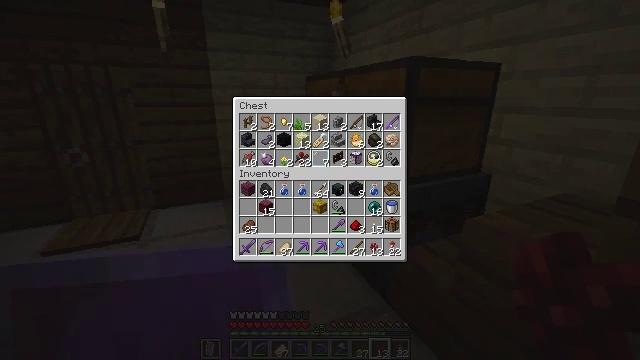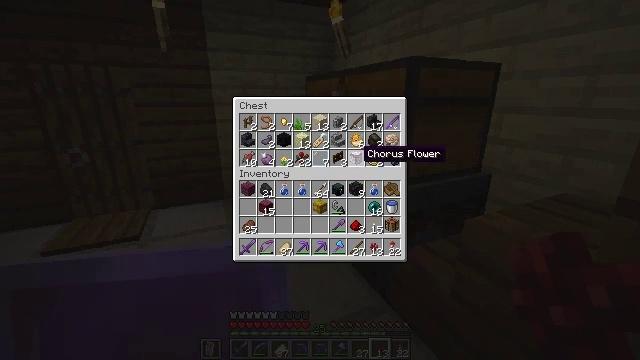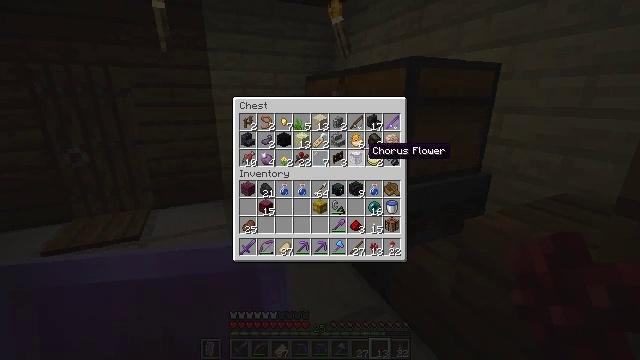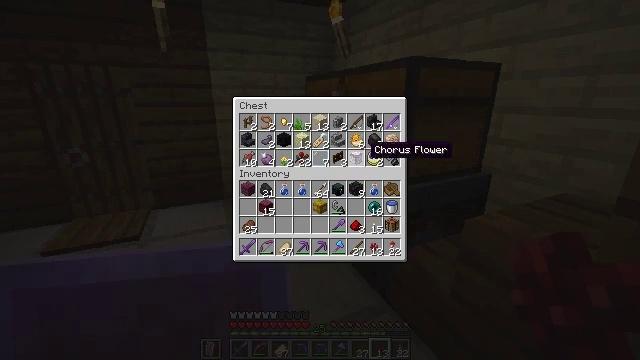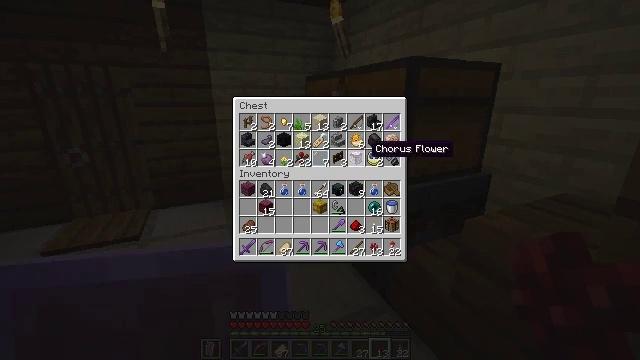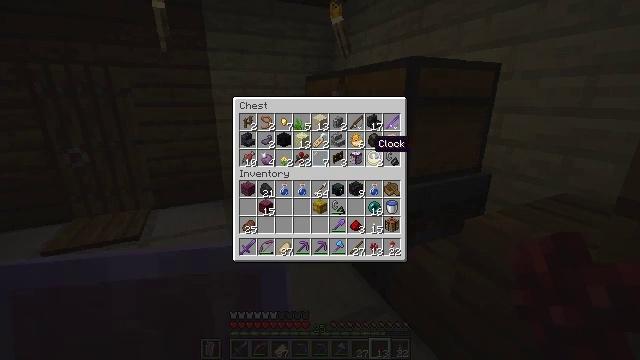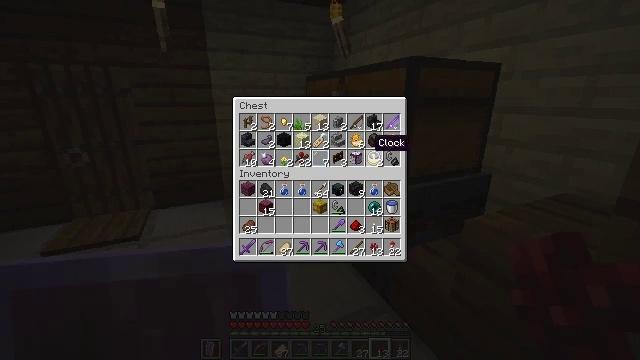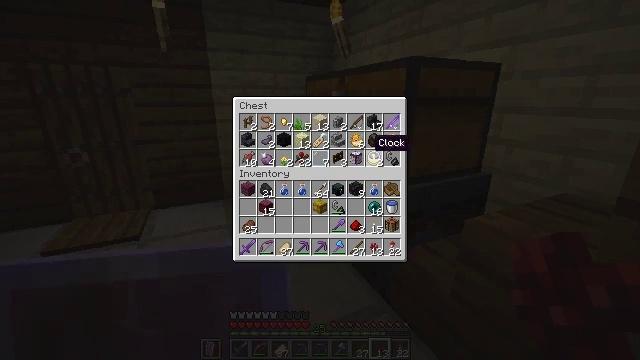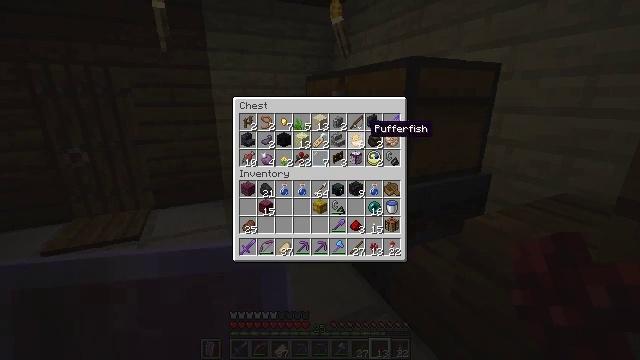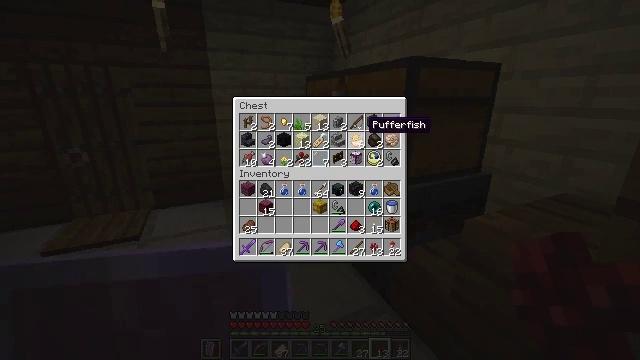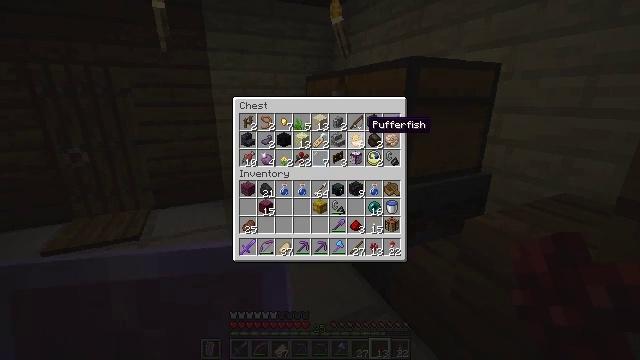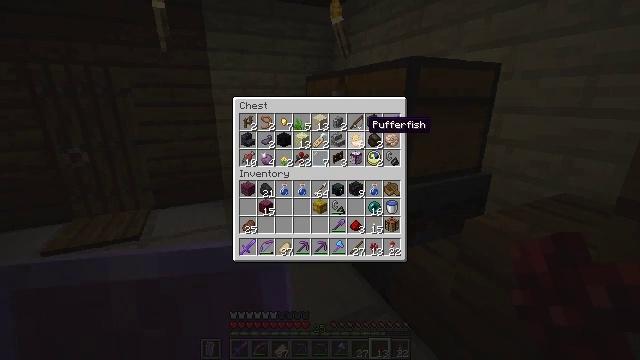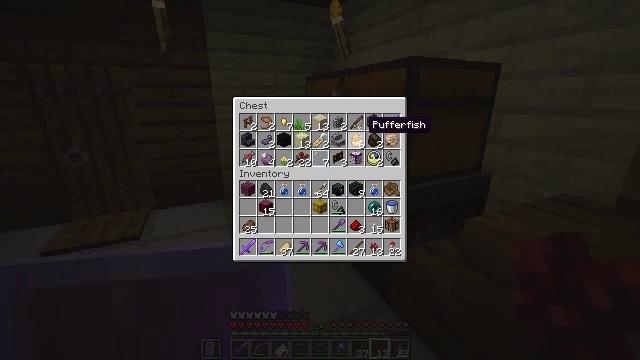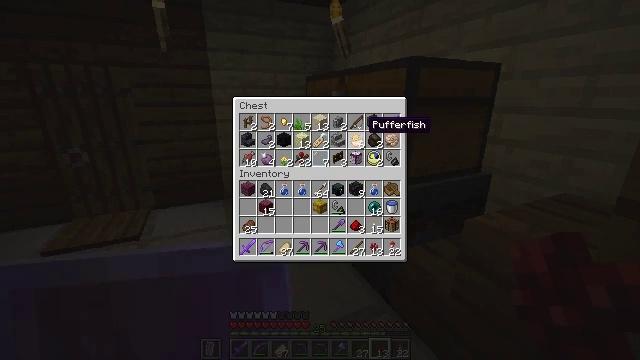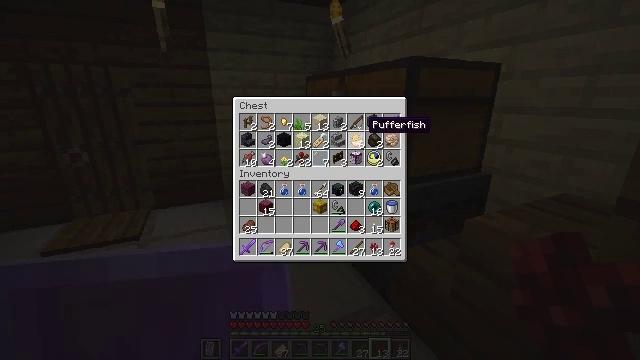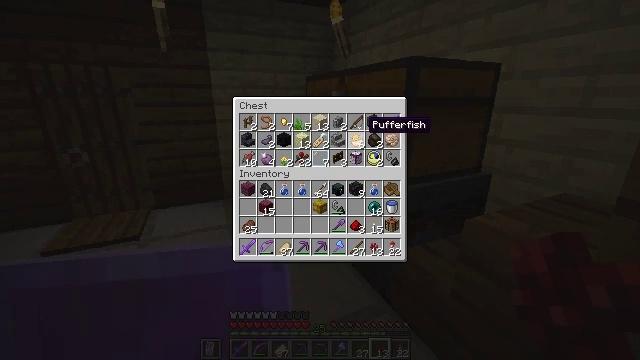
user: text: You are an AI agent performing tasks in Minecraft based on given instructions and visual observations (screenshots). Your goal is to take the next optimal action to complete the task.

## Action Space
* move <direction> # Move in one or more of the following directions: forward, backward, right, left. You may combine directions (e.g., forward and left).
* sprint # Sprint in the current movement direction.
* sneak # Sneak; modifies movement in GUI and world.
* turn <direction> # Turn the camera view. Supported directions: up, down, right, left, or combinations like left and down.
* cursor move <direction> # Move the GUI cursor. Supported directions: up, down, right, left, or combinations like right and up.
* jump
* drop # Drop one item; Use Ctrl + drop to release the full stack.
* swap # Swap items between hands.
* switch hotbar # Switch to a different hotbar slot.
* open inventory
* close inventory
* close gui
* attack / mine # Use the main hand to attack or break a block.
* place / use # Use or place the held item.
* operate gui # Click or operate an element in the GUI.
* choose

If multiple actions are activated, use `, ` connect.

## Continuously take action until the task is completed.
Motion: motion action
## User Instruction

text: Create crimson planks by crafting crimson stems.
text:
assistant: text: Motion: turn right and up
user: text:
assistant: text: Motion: no_op
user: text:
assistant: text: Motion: no_op
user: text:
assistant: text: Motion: no_op
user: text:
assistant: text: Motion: sneak
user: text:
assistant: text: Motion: sneak
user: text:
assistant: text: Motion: sneak
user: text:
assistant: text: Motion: sneak, turn up
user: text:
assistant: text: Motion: sneak
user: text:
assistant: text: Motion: sneak
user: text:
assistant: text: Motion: sneak
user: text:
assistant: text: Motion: sneak
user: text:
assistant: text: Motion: sneak
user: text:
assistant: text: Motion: sneak
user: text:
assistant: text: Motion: sneak
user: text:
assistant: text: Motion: sneak
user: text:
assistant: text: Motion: sneak
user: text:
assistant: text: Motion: sneak
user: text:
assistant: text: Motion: sneak
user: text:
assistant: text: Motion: sneak
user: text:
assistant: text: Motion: no_op
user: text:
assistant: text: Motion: no_op
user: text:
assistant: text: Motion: use / place
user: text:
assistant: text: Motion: use / place
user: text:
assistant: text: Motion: no_op
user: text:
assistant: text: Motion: no_op
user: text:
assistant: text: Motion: no_op
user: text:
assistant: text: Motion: no_op
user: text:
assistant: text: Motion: no_op
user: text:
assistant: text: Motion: no_op